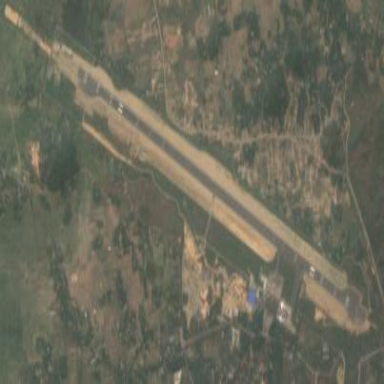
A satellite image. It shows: International airport.